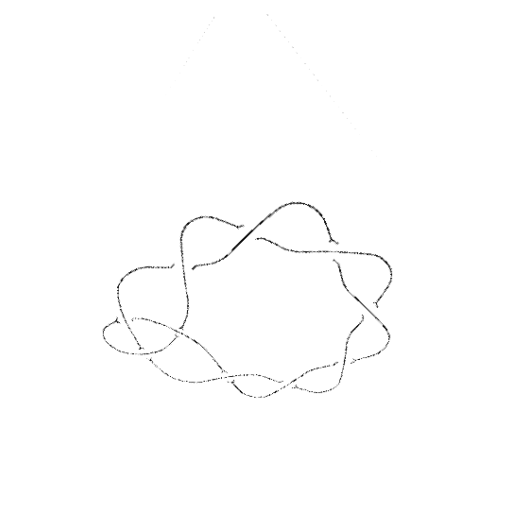
Crossing number: 10